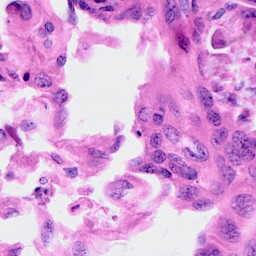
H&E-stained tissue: Cervix